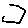
Label: hexagon